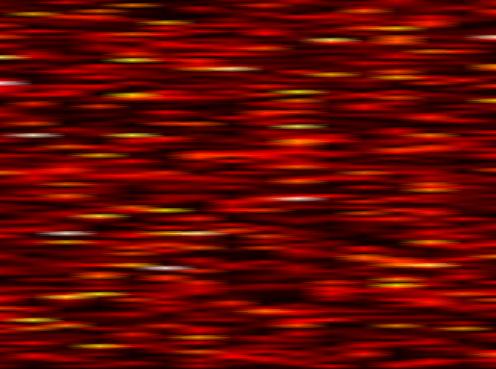
Label: UFMC